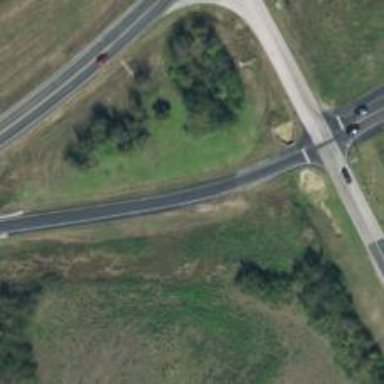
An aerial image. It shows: Secondary link road.